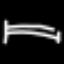
Label: bed